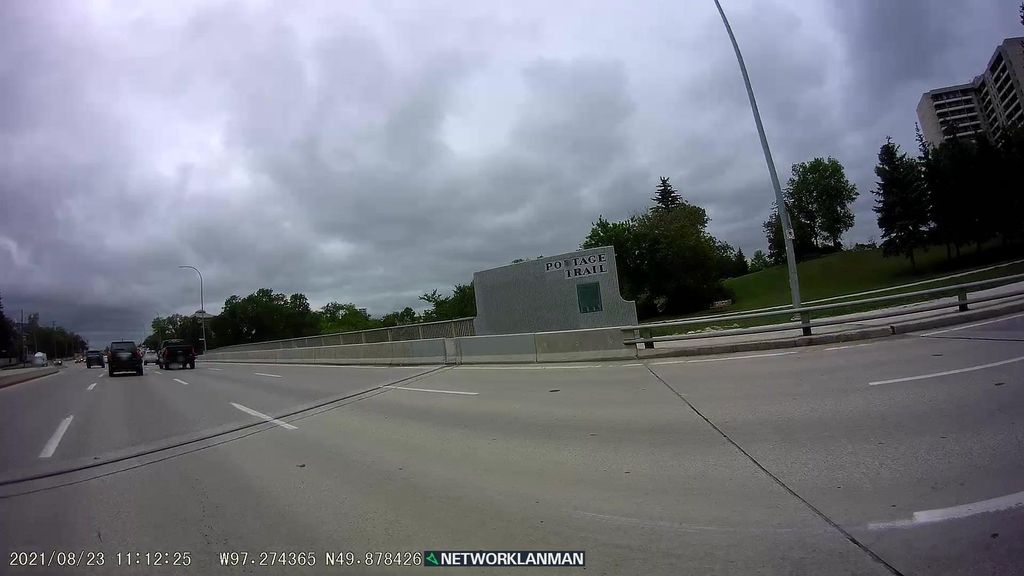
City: winnipeg